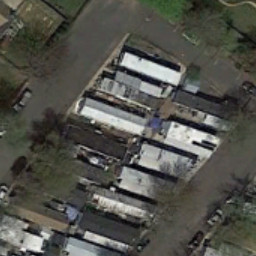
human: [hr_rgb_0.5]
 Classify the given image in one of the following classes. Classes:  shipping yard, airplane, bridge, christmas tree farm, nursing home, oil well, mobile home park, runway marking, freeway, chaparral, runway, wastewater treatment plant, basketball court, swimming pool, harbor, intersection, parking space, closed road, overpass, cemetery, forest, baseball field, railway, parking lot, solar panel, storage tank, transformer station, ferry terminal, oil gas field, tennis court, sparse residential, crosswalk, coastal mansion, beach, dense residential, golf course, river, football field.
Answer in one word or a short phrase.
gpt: mobile home park